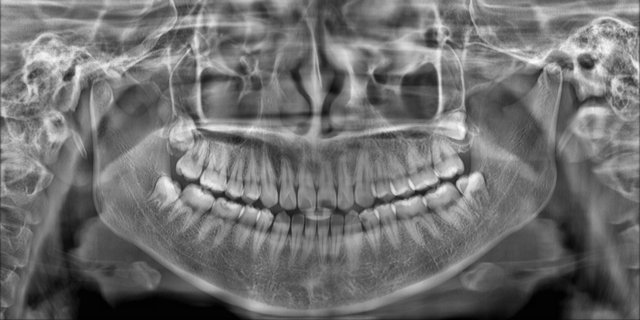
adult